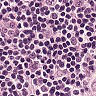
Metastatic tissue present: no